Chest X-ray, PA view. Patient: 34 years old, sex M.
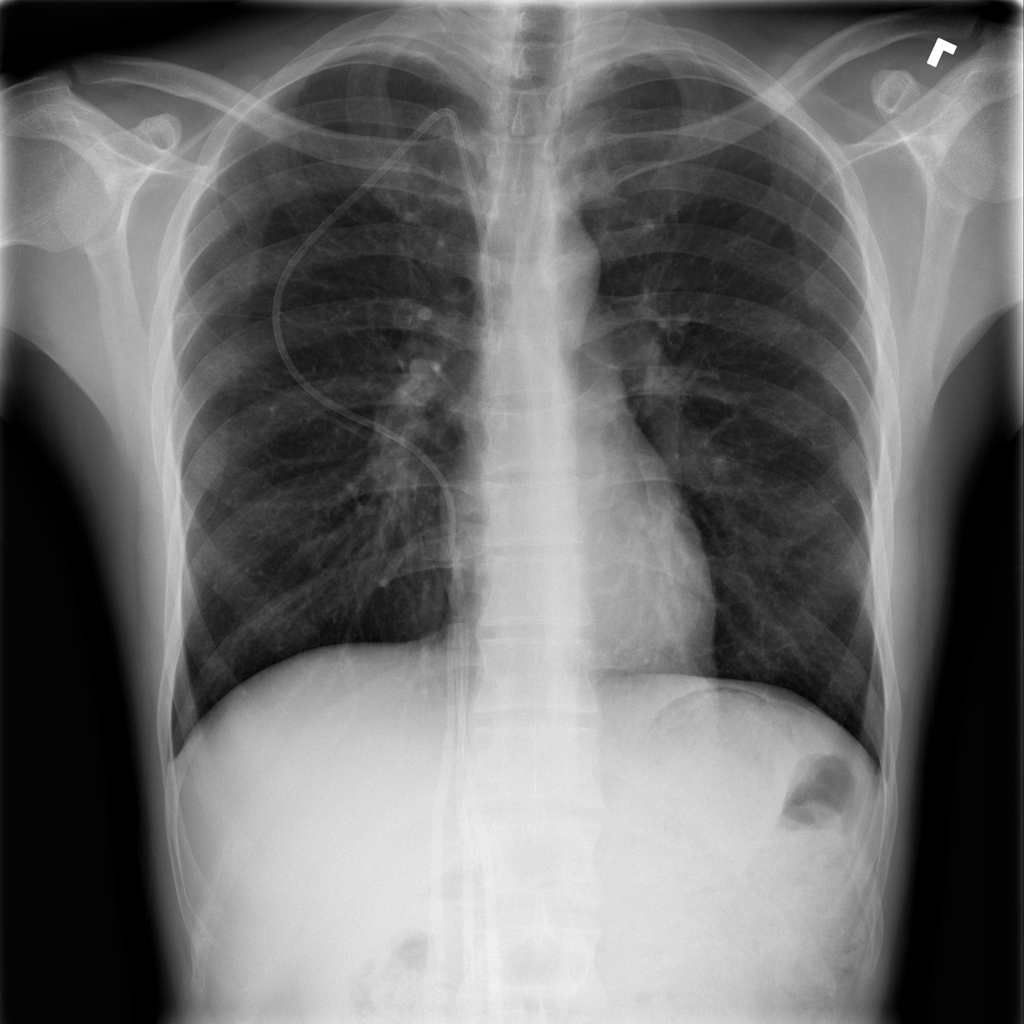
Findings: No Finding